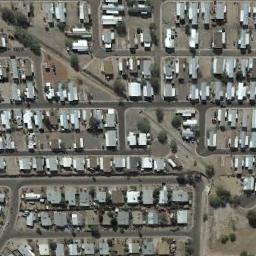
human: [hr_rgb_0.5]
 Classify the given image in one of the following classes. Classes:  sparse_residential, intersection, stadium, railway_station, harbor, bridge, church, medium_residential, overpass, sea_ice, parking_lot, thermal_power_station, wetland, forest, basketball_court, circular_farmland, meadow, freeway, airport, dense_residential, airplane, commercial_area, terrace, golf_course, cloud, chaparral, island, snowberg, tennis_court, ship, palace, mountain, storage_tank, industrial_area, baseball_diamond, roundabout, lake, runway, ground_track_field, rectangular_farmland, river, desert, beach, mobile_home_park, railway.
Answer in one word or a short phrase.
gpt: dense_residential